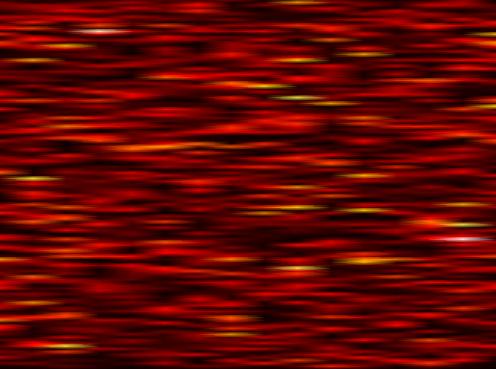
Label: WOLA